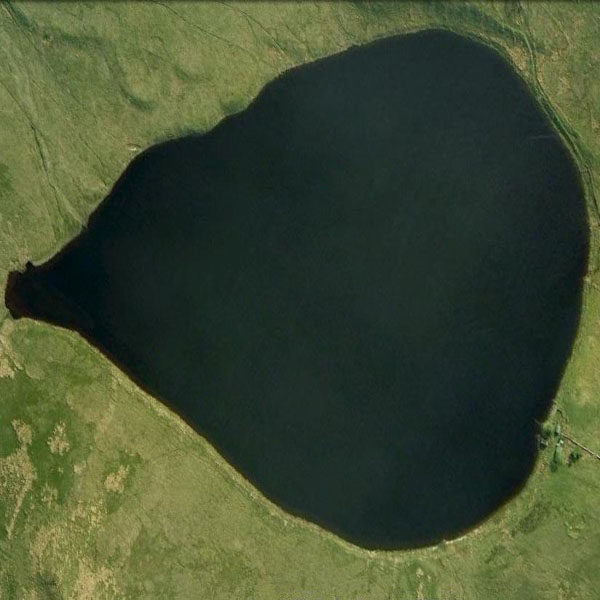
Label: Pond